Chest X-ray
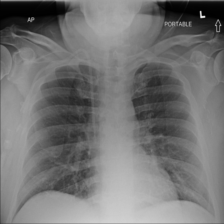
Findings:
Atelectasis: negative
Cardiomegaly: negative
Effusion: negative
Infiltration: negative
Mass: negative
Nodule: negative
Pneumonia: negative
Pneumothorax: negative
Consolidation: negative
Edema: negative
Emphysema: negative
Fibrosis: negative
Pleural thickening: negative
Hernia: negative